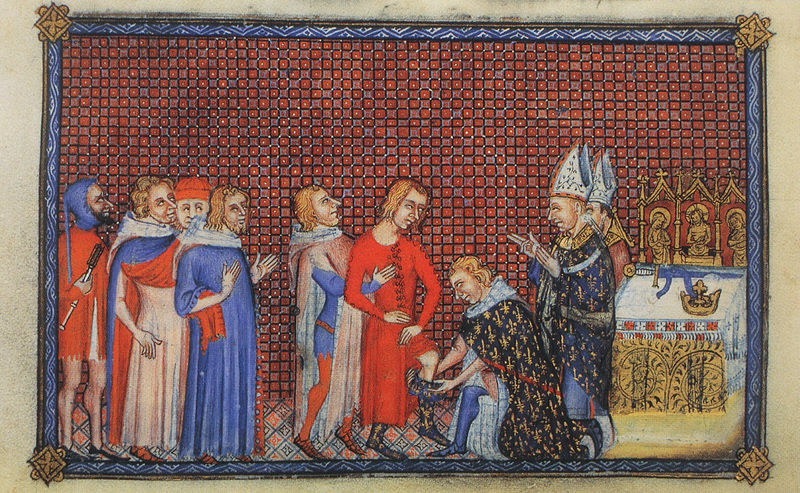
Titel: Buch zur Krönung Charles V von Frankreich/ Coronation Book of Charles V of France
Institution: British Library
Schlagwörter: blau, gruppe, mann, weiß, frankreich, männer, rot, muster, rahmen, kirche, gold, personen, gotik, krone, bein, schuhe, farbe, rand, bischof, bishop, bishops, blue, church, coronation, crown, hands, hat, king, men, people, priest, red, robes, stockings, thron, throne, white, dress, hair, robe, yellow, dekor, pattern, tapestry, socken, strumpf, karos, fuss, fliesen, stiefel, lilie, altar, buchseite, christus, grab, christlich, mittelalter, krönung, priester, bischöfe, mitra, drawing, frame, beard, boots, harlekin, ornat, scene, anziehen, jesus, pants, shoe, shoes, medieval, circles, christ, buchmalerei, hosenband, humans, saints, tiles, bourbonenlilie, halo, jesus christ, holding, menschen#, alter, roes, 예전 시대의 작품이다., 신발을 신겨주고있다., 뒤에서 붙잡고 있는 사람이 있다., 맨 뒤의 사람은 무언가 무기 같은 것을 들고 있다., garder, dressin